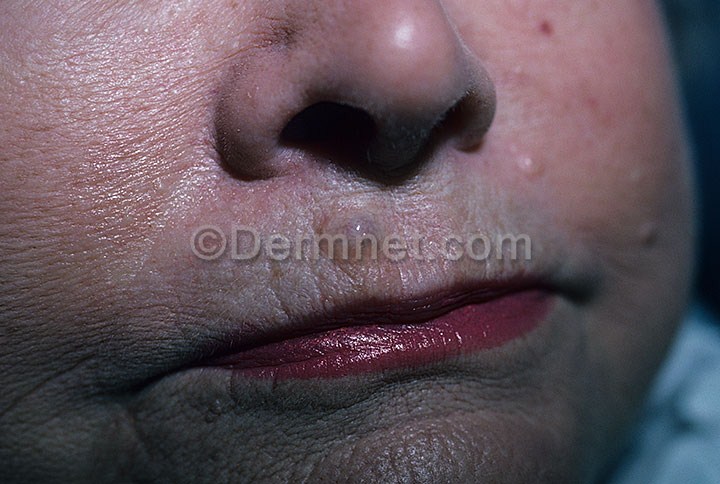
Disease: Seborrheic Keratoses and other Benign Tumors